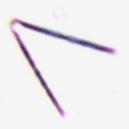
Label: Thalassionema